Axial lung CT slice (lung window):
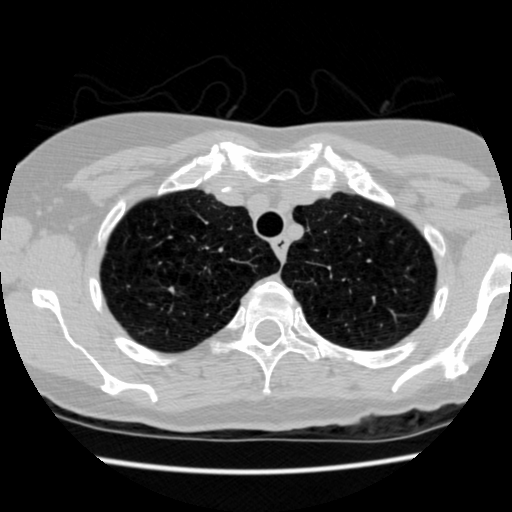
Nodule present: no